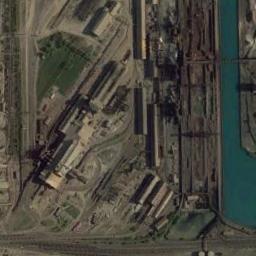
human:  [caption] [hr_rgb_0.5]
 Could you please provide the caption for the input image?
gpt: In an industrial area there are factories, Some open-air facilities, Pools, And green areas around .

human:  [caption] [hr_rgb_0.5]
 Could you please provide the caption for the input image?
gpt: Many houses of different shapes are in the industrial area .

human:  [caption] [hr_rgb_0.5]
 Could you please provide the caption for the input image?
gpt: The industrial area with some industrial equipment, Workshops and green areas and a river is next to the industrial area .

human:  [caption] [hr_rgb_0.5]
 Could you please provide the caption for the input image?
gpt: There are some gray buildings beside a river on the industrial area .

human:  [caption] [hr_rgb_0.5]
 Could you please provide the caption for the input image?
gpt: The industrial area is desolate .